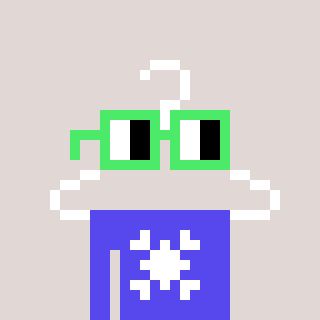
a pixel art character with square light green glasses, a hanger-shaped head and a computerblue-colored body on a warm background